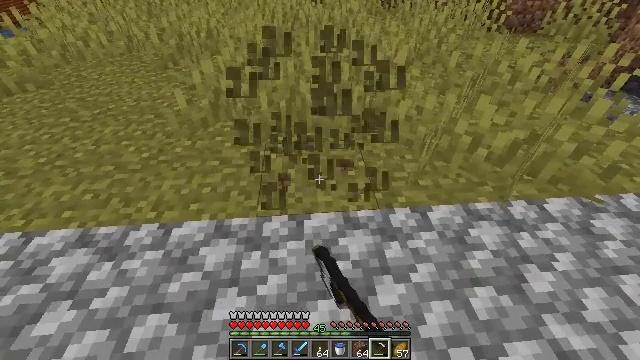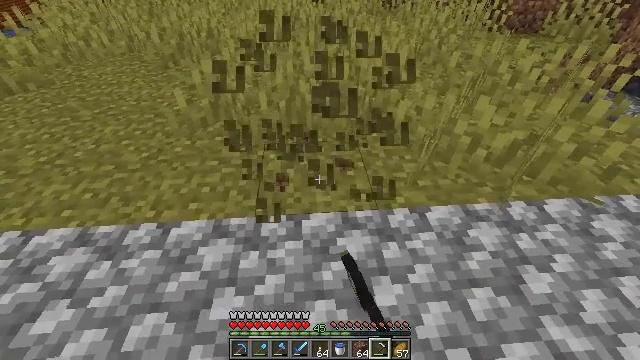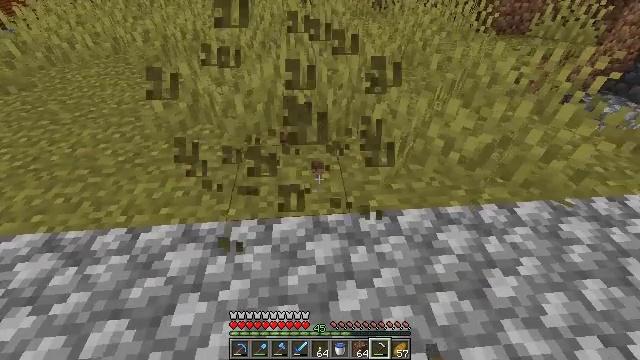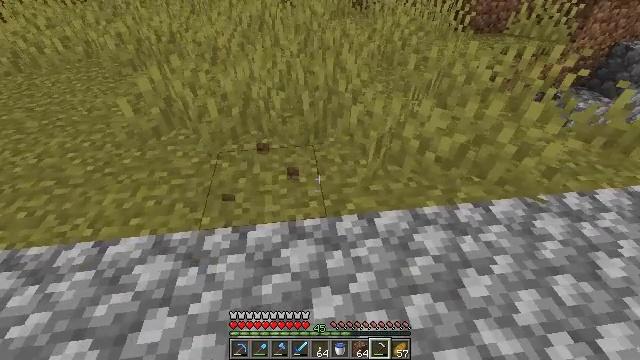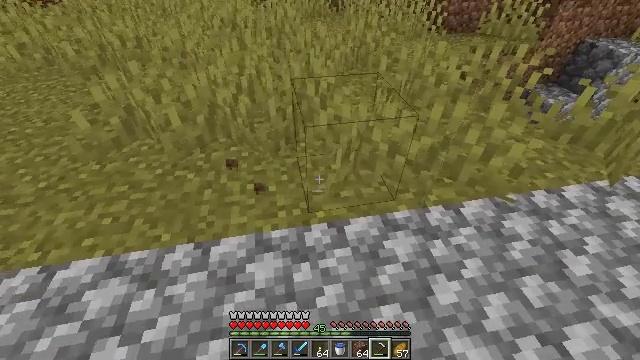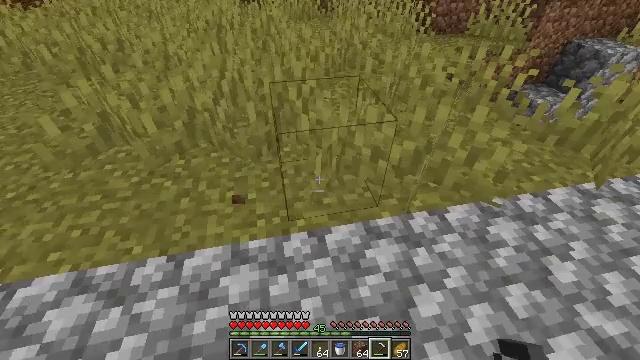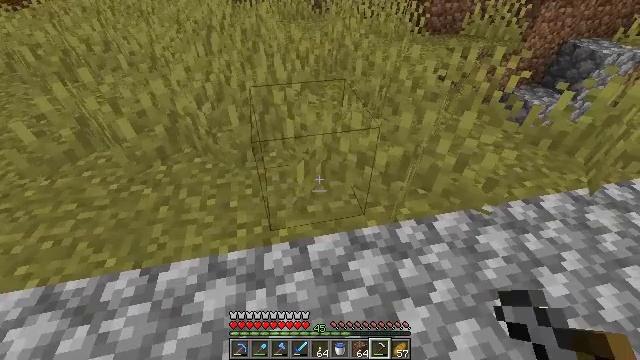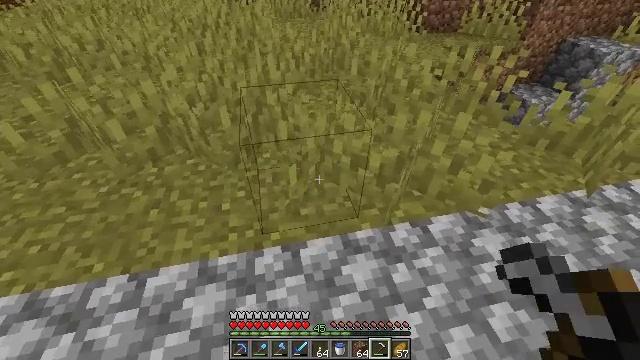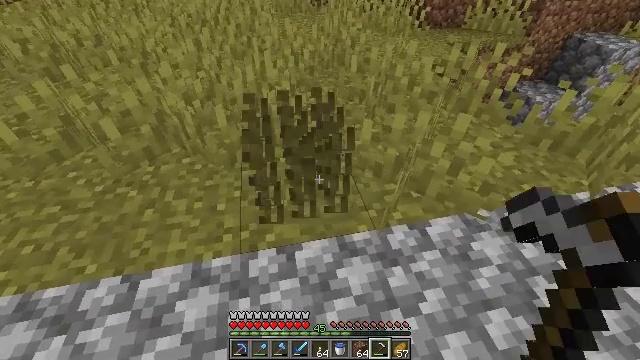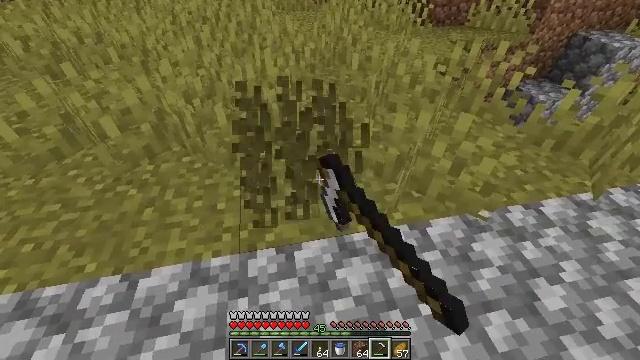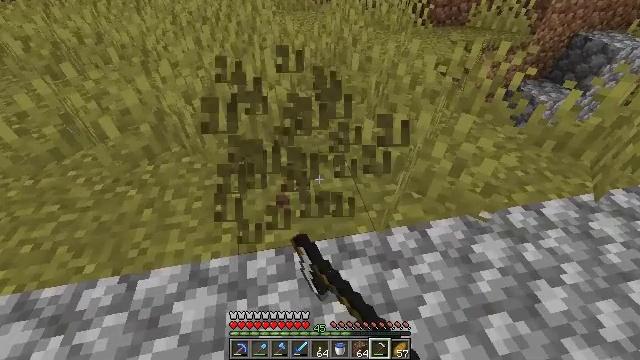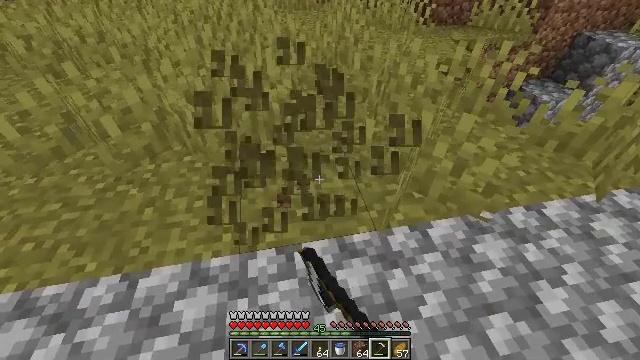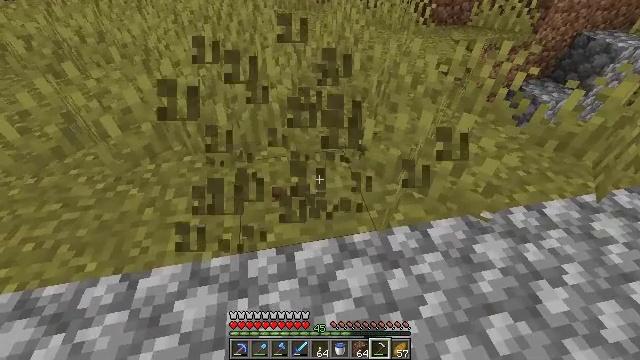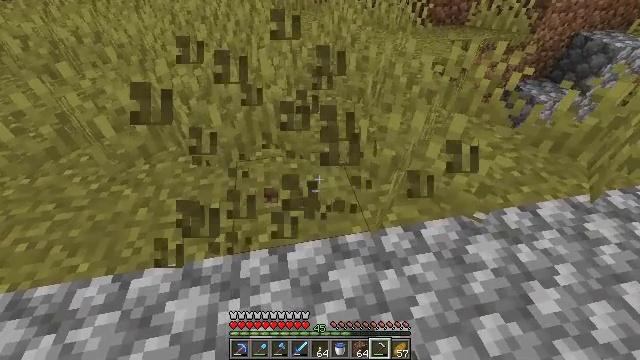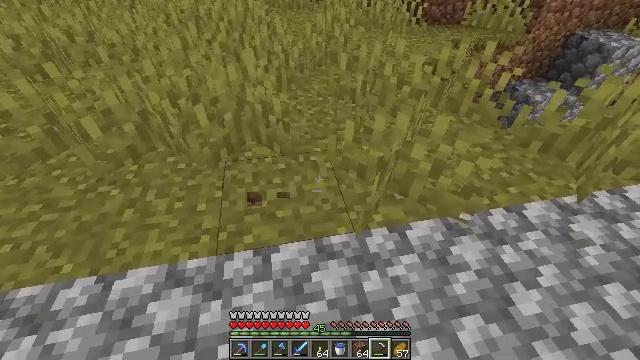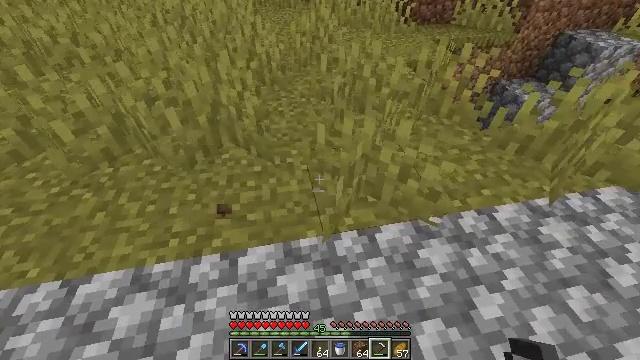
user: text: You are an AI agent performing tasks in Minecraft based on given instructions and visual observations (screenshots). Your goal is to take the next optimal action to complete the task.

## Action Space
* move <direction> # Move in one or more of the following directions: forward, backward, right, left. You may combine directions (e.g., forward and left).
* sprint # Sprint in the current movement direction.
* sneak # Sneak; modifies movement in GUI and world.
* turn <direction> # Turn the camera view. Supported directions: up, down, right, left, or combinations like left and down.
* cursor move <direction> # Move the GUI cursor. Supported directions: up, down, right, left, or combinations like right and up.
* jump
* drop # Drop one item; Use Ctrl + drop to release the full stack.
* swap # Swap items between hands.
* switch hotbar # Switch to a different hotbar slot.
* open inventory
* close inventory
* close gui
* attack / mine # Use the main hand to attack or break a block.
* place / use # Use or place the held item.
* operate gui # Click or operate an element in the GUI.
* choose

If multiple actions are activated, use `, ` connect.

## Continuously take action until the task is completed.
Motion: motion action
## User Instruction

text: Collect the grass from the surface.
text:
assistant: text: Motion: move right
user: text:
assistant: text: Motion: move right
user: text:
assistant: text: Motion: move forward and move right, turn right
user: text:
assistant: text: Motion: move forward and move right, turn right
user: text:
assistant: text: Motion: move forward and move right, turn right
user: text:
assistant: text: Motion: no_op
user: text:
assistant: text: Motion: no_op
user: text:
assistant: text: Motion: attack / mine
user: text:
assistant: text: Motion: attack / mine
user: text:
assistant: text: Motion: attack / mine
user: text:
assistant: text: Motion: no_op
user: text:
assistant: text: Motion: no_op
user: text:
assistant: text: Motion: move right
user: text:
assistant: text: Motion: move right
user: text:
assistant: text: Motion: move right
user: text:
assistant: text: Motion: move right
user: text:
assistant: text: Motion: move right
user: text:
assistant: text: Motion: no_op
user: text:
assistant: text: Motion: turn left
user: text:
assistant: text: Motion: turn left, attack / mine
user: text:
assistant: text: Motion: attack / mine
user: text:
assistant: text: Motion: attack / mine
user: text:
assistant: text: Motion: no_op
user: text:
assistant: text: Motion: no_op
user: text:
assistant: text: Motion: switch to hotbar 2